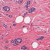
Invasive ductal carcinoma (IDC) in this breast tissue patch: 1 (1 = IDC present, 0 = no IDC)